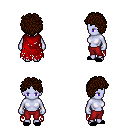
a pixel art fantasy rpg character, female body template, dark elf, purple skin, red tattered cape, red pants, brown curly afro hairstyle, black slippers, four views (front, back, left, right), 2x2 character sprite sheet, small pixel art, hard edges, no anti-aliasing